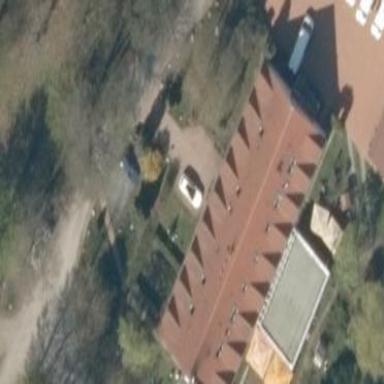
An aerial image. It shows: Hotel building.